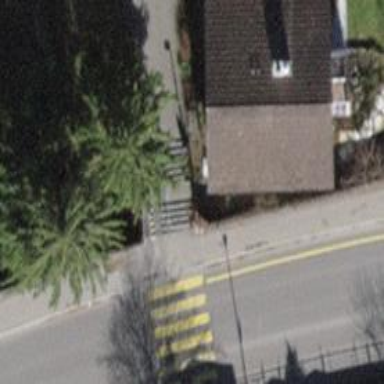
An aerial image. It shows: Set of steps on the road.